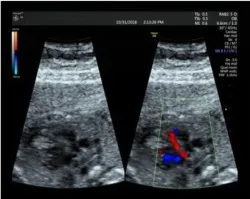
Prenatal ultrasonographic findings of the fetus. D; P3 fetus, showing ultrasonic findings of tricuspid regurgitation.
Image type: radiology (ultrasound)